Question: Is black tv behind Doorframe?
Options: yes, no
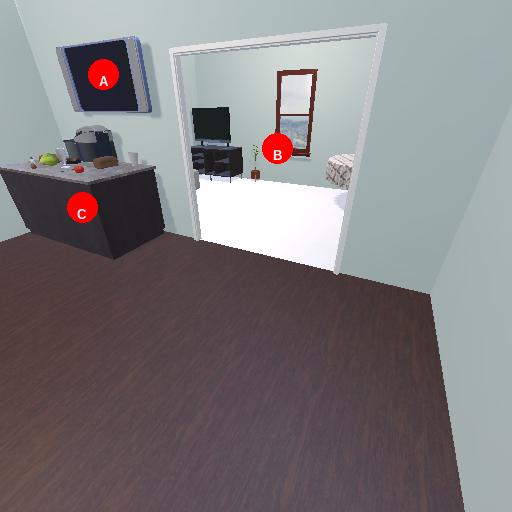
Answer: yes